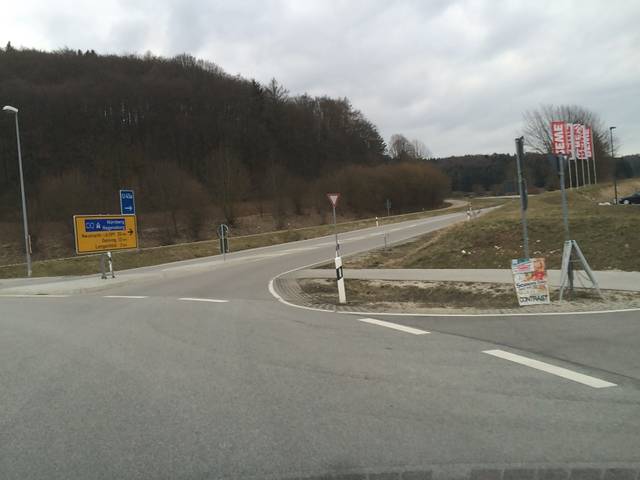
Region: Germany
Coordinates: 49.235, 11.667